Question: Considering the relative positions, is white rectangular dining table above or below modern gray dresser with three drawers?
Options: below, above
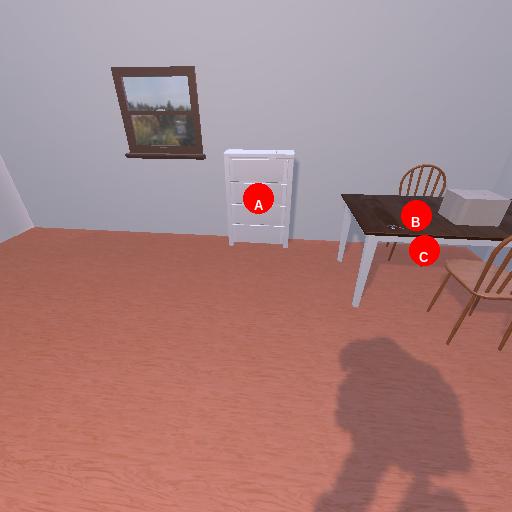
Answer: below